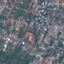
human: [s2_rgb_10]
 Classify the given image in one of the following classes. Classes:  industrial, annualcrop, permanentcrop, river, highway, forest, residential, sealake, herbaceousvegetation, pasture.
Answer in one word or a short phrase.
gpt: Residential